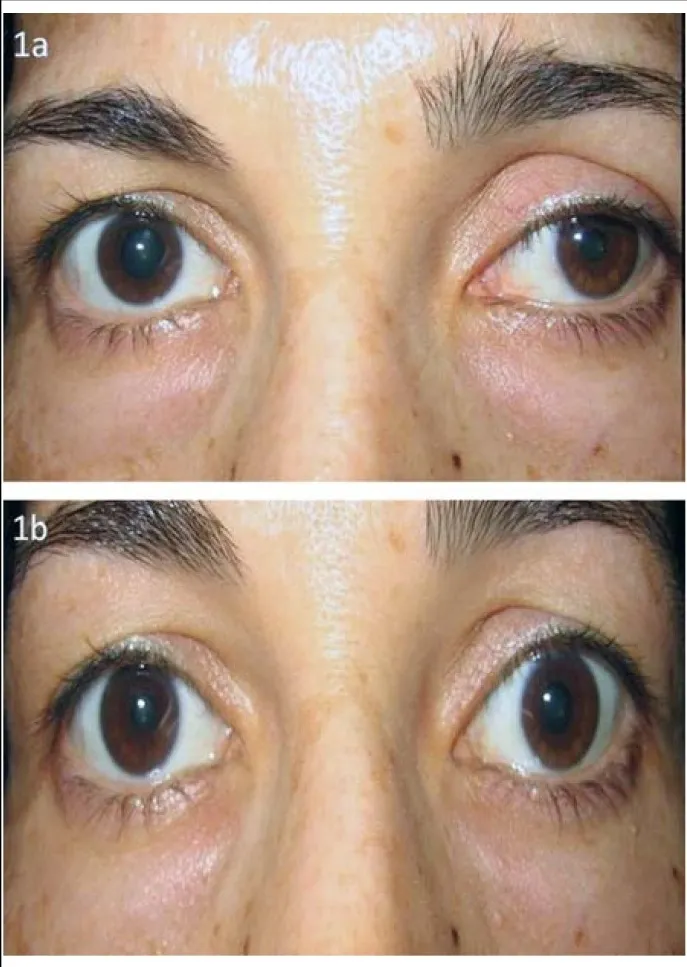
37-year-old female patient with left Horner syndrome. Fig.1b: The resolution of the anisocoria and the left upper lid ptosis after instillation of apraclonidine.
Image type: medical_photograph (other_medical_photograph)